Question: For a running Spark job here is part of the UI details for URL : <URL>

The doc at <URL> does not detail each of these parameters. What do the columns "Input" , "Write Time" & "Shuffle Write" indicate ?
As can see from this screenshot these 4 tasks have been running for 1.3 mins and I'm attempting to discover if there is a bottleneck then where it is occurring.
Spark is configured to use 4 cores, I think this is why there are 4 tasks displayed in UI, each task is running on a single core ?
What is determining the "Shuffle Write" sizes ?
On my console output there many log messages :
15/02/11 20:55:33 INFO rdd.HadoopRDD: Input split: file:/c:/data/example.txt:103306+103306
15/02/11 20:55:33 INFO rdd.HadoopRDD: Input split: file:/c:/data/example.txt:0+103306
15/02/11 20:55:33 INFO rdd.HadoopRDD: Input split: file:/c:/data/example.txt:0+103306
15/02/11 20:55:33 INFO rdd.HadoopRDD: Input split: file:/c:/data/example.txt:103306+103306
15/02/11 20:55:33 INFO rdd.HadoopRDD: Input split: file:/c:/data/example.txt:103306+103306
15/02/11 20:55:33 INFO rdd.HadoopRDD: Input split: file:/c:/data/example.txt:0+103306
15/02/11 20:55:33 INFO rdd.HadoopRDD: Input split: file:/c:/data/example.txt:0+103306
15/02/11 20:55:34 INFO rdd.HadoopRDD: Input split: file:/c:/data/example.txt:103306+103306
15/02/11 20:55:34 INFO rdd.HadoopRDD: Input split: file:/c:/data/example.txt:103306+103306
.....................
Are these the result of the files being split into multiple smaller sizes and each "Input" of size 100.9KB (specified in Spark UI screenshot) is mapping to one of these snippets ?
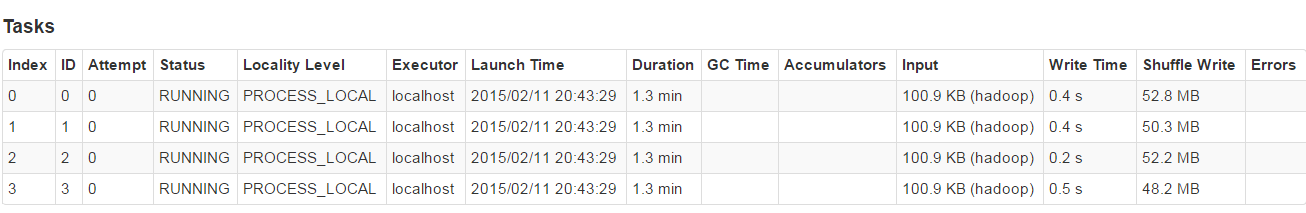
Answer: Not everything is being printed in the logs, especially not any custom code (unless you print it yourself). When something is running for too long, you may want to do a thread dump on one of the executors and look at the stacks to see the progress in your computation.